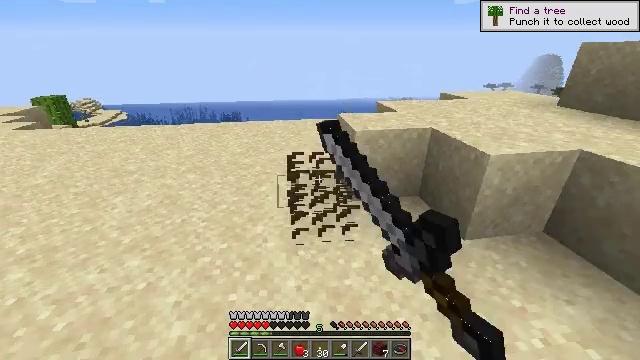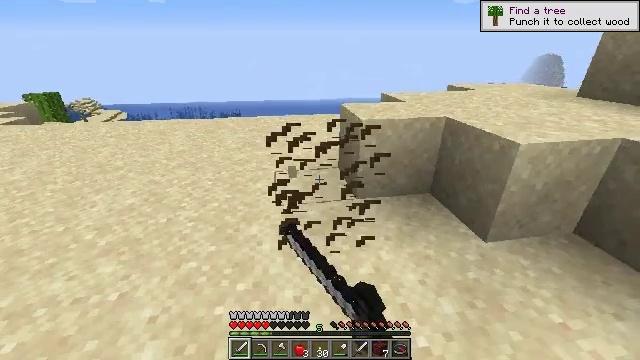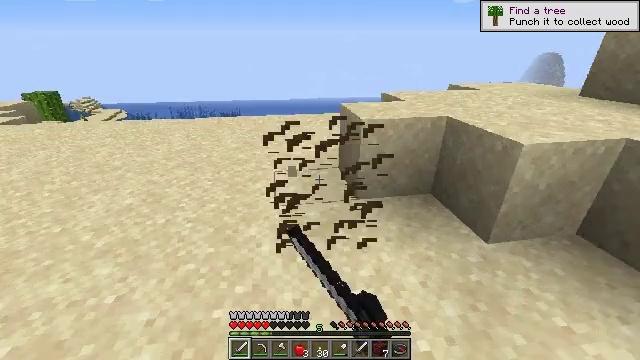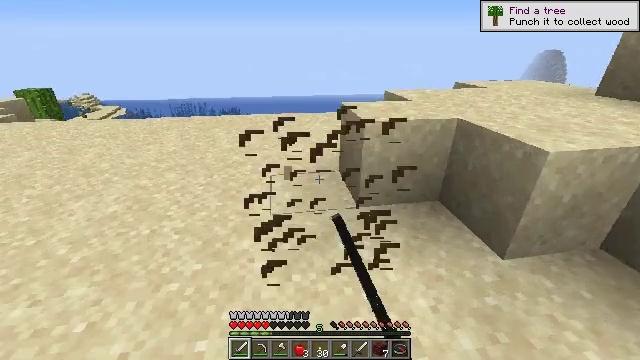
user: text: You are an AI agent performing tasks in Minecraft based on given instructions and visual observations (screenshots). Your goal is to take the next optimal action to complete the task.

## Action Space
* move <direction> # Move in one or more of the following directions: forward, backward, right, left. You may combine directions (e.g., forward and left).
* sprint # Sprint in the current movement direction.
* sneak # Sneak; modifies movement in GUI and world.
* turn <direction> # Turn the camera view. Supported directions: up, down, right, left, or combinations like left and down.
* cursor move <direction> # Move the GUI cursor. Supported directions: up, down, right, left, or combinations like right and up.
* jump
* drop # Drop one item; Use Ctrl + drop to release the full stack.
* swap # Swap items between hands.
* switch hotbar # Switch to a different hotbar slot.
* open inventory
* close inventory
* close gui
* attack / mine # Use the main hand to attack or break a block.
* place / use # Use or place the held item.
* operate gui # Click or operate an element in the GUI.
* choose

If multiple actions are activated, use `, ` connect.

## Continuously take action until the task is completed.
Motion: motion action
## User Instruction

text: Harvest the dead bush.
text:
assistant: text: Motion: move forward, attack / mine
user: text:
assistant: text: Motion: move forward
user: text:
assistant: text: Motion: move forward
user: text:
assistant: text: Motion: no_op